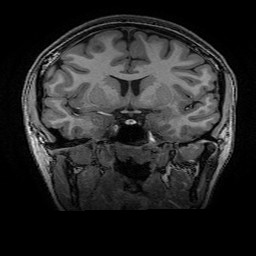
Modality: T1w
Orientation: sagittal
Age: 22
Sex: female
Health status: healthy
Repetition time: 2.53 s
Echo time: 0.0034 s